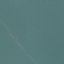
Land use / land cover class: SeaLake